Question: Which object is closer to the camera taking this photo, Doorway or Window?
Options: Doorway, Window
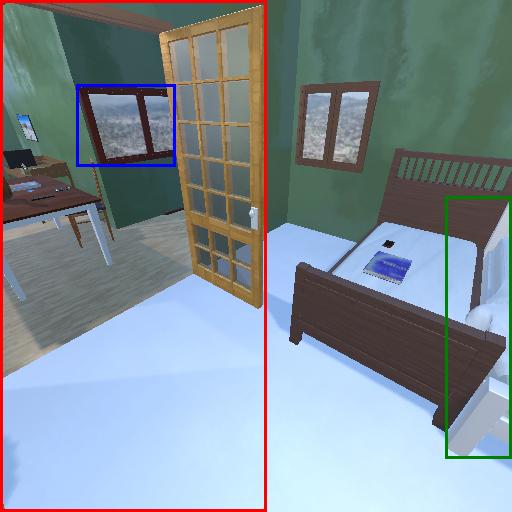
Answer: Doorway